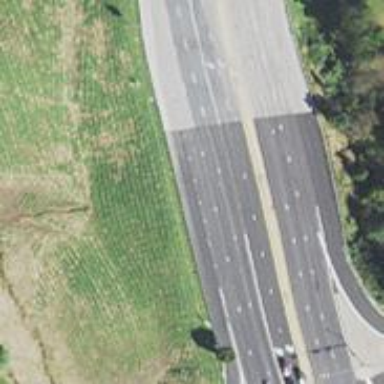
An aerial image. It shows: Trunk highway with expressway features.